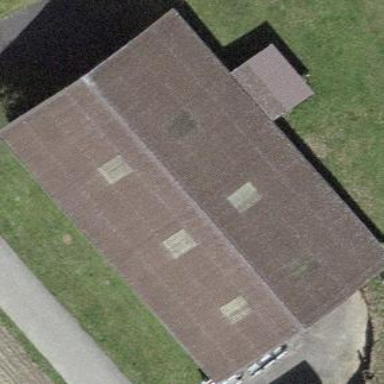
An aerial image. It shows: Hangar.